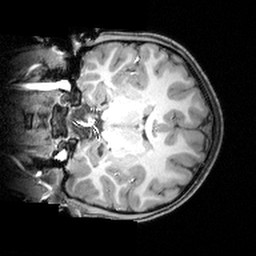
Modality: T1w
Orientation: coronal
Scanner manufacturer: siemens
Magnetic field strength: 3 T
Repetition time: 1.9 s
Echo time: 0.00397 s